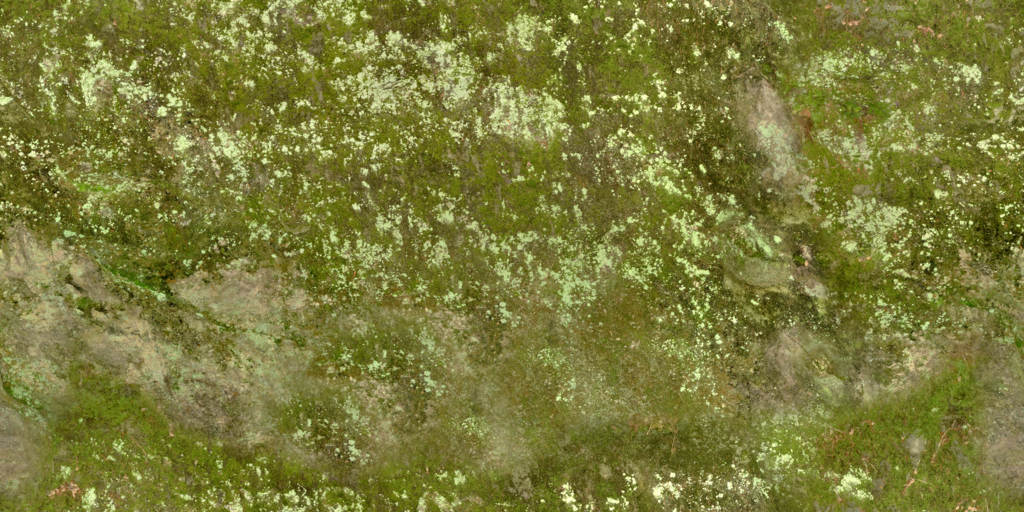
Texture map type: Color